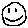
Label: smiley face